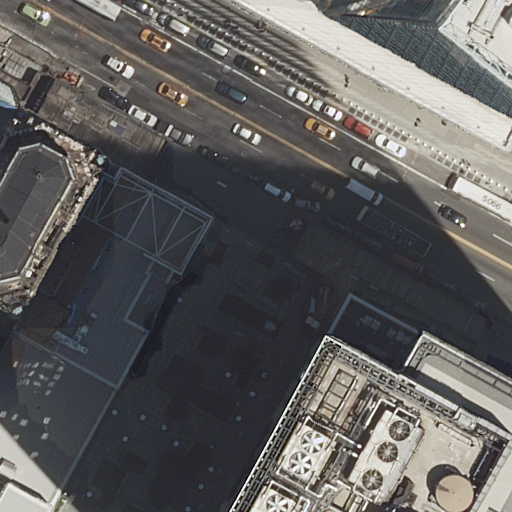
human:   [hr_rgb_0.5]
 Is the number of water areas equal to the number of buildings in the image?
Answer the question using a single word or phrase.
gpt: no

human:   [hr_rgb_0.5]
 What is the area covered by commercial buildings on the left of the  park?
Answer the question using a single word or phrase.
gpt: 0m2

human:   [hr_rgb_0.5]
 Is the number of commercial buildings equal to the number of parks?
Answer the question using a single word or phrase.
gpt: no

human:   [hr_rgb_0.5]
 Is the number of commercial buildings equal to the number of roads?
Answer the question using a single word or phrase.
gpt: no

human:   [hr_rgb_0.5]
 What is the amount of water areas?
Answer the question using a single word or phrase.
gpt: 0

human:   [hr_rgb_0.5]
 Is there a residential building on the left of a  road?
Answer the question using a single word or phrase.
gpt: yes

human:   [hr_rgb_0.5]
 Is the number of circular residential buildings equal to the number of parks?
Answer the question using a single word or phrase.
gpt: no

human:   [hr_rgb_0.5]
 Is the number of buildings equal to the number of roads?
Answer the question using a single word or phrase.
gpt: yes

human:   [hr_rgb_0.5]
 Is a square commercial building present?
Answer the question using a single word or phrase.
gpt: no

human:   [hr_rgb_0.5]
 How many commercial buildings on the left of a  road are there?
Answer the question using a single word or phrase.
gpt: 0

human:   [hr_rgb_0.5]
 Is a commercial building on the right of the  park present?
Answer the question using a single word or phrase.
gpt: yes

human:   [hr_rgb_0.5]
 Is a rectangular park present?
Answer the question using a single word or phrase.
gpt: yes

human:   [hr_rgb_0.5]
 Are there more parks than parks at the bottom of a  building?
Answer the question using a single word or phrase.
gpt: no

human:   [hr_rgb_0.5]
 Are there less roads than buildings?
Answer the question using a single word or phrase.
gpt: no

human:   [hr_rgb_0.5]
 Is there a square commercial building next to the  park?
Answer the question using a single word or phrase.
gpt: no

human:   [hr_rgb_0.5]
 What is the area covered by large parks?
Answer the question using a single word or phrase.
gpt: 552m2

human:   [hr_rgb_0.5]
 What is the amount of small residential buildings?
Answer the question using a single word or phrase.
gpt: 0

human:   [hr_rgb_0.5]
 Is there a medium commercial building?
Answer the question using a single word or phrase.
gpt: no

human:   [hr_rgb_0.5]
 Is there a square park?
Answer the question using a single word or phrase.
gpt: no

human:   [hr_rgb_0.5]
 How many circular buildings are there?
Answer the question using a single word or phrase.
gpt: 0

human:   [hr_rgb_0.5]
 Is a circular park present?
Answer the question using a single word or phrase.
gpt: no

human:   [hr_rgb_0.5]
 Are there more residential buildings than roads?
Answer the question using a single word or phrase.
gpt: no

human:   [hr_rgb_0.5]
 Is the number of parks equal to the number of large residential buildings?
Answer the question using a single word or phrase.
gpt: yes

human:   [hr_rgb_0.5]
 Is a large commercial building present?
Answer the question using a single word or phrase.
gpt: yes

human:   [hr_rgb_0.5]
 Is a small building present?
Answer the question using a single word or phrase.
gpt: yes

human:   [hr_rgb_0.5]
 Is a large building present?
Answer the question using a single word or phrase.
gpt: yes

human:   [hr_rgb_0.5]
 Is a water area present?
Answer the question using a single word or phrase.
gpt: no

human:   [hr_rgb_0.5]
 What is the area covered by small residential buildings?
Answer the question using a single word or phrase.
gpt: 0m2

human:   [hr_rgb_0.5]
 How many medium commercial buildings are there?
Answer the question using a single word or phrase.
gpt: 0

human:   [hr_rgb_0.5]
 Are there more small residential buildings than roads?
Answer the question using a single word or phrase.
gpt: no

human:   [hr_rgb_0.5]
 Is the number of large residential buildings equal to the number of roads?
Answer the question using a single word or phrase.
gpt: no

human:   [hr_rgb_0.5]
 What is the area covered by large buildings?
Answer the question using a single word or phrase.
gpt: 6297m2

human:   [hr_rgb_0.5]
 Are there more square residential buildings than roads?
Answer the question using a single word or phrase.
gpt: no

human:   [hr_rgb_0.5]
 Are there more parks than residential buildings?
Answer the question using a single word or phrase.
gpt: no

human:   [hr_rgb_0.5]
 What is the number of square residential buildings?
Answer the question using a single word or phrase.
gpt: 0

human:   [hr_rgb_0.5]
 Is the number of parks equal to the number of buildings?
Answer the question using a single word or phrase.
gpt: no